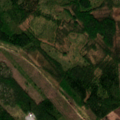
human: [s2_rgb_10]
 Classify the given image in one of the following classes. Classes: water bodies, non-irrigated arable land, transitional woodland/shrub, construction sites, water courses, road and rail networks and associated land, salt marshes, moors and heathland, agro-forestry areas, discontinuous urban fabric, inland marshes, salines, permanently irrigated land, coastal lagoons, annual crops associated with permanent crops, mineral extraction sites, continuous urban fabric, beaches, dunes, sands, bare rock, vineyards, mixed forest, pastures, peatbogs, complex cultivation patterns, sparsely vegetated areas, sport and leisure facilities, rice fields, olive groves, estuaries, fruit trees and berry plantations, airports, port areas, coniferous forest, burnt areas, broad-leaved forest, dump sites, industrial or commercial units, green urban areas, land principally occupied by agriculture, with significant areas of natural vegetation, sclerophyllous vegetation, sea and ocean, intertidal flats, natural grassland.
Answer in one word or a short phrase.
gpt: coniferous forest, mixed forest, transitional woodland/shrub